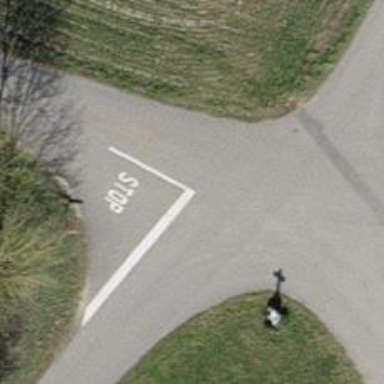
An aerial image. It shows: Road with stop sign.